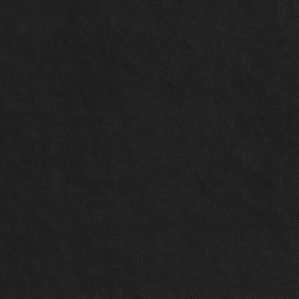
Label: non_frost